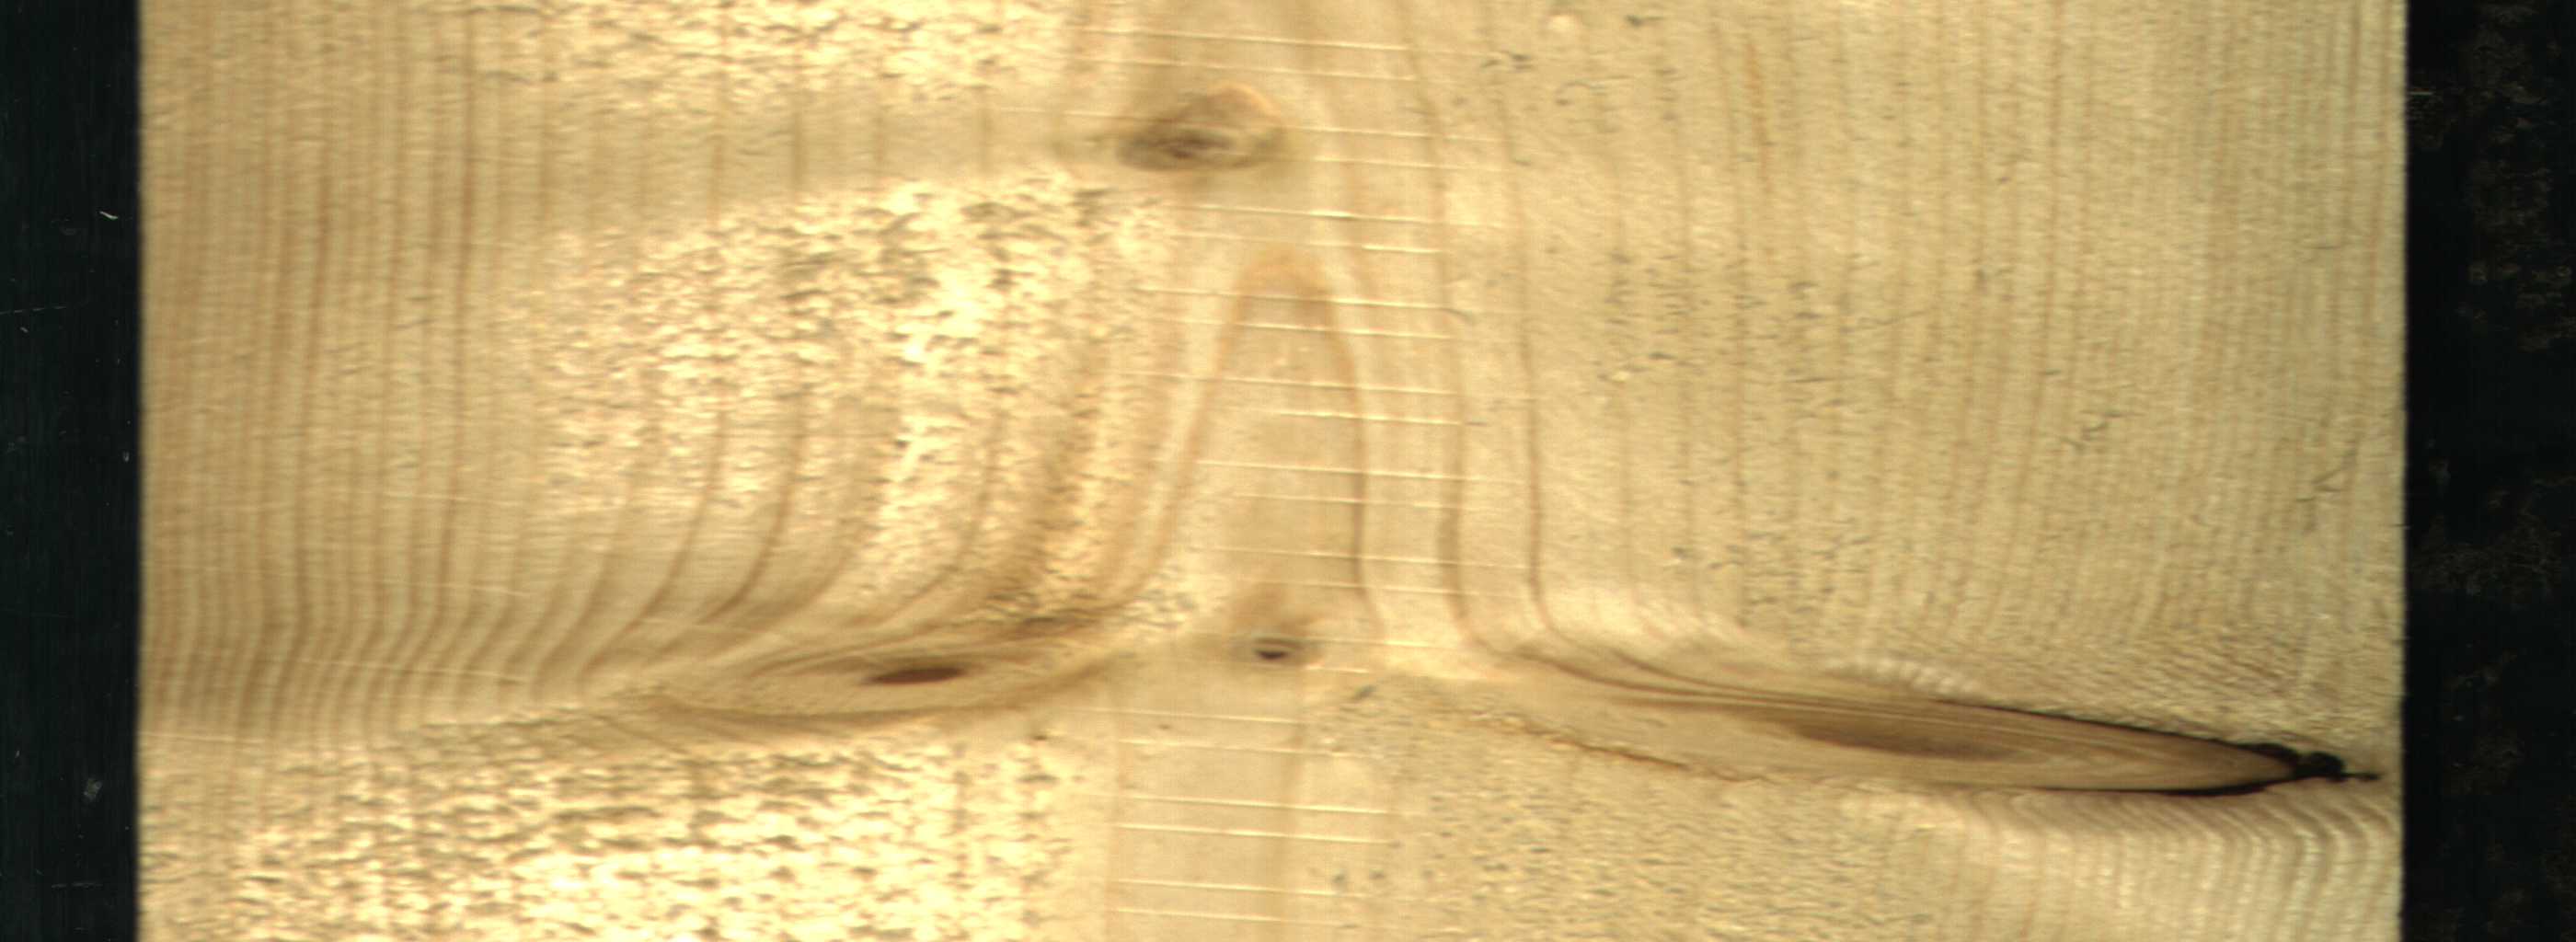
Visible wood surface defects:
Dead_Knot
Live_Knot
Live_Knot
Live_Knot